Question: Whenever I add a Navigation controller to the xcode storyboard there is a tableviewcontroller added with a "relation" connecting the two and I don't want a tableviewcontroller, I want a regular viewcontroller. How do I get that? I am trying to reproduce the following Apple PhotoPicker sample in a storyboard.

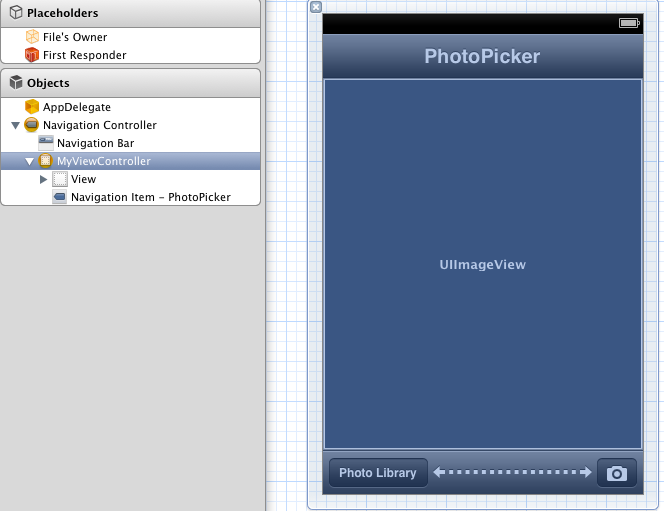
Answer: Easy:
Drag a ViewController onto the storyboard, then click "editor" and "embed in". Choose NavigationController.
Done.